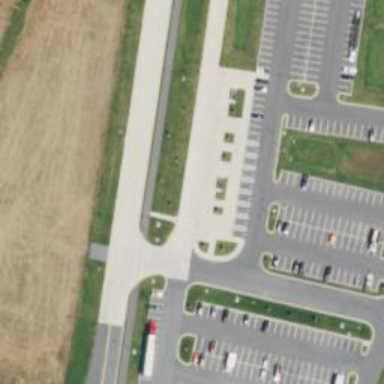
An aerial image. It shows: Parking space is available.